Question: Does anyone know how to create a scatterplot in 'R' to create plots like <URL> in PRISM's graphpad:

I tried using boxplots but they don't display the data the way I want it. These column scatterplots that graphpad can generate show the data better for me.
Any suggestions would be appreciated.
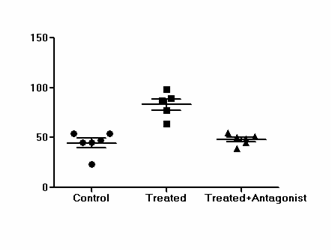
Answer: As @smillig mentioned, you can achieve this using ggplot2. The code below reproduces the plot that you are after pretty well - warning it is quite tricky. First load the ggplot2 package and generate some data:
'''
library(ggplot2)
dd = data.frame(values=runif(21), type = c("Control", "Treated", "Treated + A"))
'''
Next change the default theme:
'''
theme_set(theme_bw())
'''
Now we build the plot.
1. Construct a base object - nothing is plotted: g = ggplot(dd, aes(type, values))
2. Add on the points: adjust the default jitter and change glyph according to type: g = g + geom_jitter(aes(pch=type), position=position_jitter(width=0.1))
3. Add on the "box": calculate where the box ends. In this case, I've chosen the average value. If you don't want the box, just omit this step. g = g + stat_summary(fun.y = function(i) mean(i),
geom="bar", fill="white", colour="black")
4. Add on some error bars: calculate the upper/lower bounds and adjust the bar width: g = g + stat_summary(
fun.ymax=function(i) mean(i) + qt(0.975, length(i))*sd(i)/length(i),
fun.ymin=function(i) mean(i) - qt(0.975, length(i)) *sd(i)/length(i),
geom="errorbar", width=0.2)
5. Display the plot g

1. In my R code above I used stat_summary to calculate the values needed on the fly. You could also create separate data frames and use geom_errorbar and geom_bar.
2. To use base R, have a look at my answer to this question.